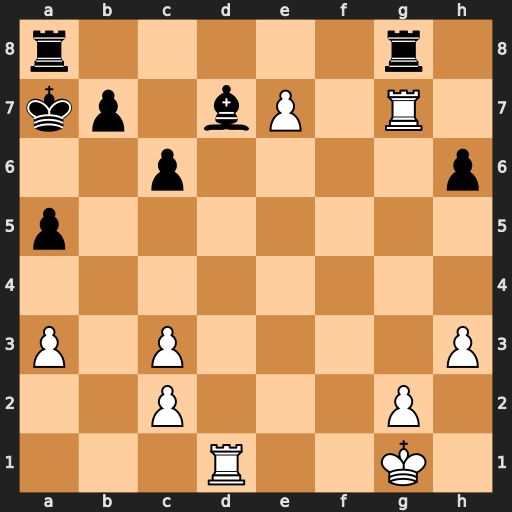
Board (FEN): r5r1/kp1bP1R1/2p4p/p7/8/P1P4P/2P3P1/3R2K1
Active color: w
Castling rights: -
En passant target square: -
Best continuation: Rxg8 Rxg8 Rxd7